Question: I'm trying to get the first day of the month, but I'm getting the UTC value. I think I need my locale date instead?

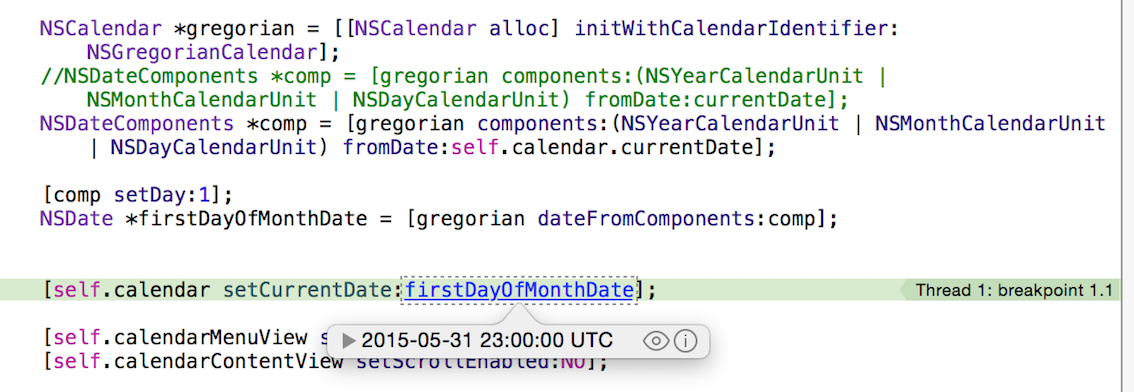
Answer: I've tried this myself:
'''
NSCalendar *gregorian = [[NSCalendar alloc] initWithCalendarIdentifier:NSGregorianCalendar];
NSDateComponents *dateComponents = [gregorian components:( NSYearCalendarUnit |
NSMonthCalendarUnit | NSDayCalendarUnit ) fromDate:[NSDate date]];
[dateComponents setDay:1];
NSLog(@"%@", [gregorian dateFromComponents:dateComponents]);
'''
And it properly prints '2015-04-30 22:00:00 +0000' which would be 1st of May after adding 2 hour (in my case) timezone difference. Just re-check your code, seems like 'self.calender.currentDate' gives wrong month?